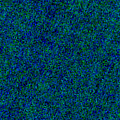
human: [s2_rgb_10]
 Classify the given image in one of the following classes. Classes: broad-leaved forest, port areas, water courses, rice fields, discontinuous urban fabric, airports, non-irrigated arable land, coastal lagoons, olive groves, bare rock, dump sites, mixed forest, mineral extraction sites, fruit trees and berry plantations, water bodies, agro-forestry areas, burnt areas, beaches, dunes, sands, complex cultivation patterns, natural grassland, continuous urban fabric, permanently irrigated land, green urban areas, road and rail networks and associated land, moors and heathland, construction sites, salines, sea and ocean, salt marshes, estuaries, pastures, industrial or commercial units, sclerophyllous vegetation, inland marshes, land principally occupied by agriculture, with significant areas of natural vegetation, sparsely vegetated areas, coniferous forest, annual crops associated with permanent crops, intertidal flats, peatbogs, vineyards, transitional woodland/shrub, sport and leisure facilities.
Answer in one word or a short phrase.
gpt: sea and ocean